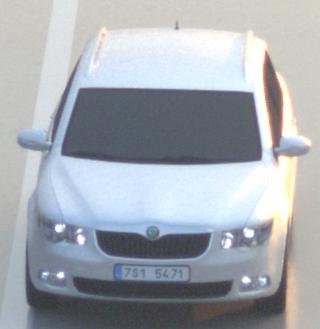
Make: Skoda
Model: Superb Combi 1.4 TSI
Detailed model: Superb (II) Combi
Model produced from: 2010/01
Model produced until: 2011/10
Doors: 5
Color: white
Road condition: wet road
Daytime: sunrise or sunset
Contrast: medium contrast